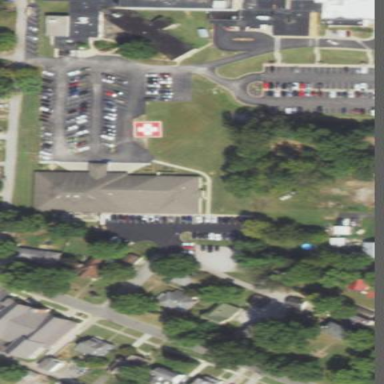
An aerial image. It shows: Hospital.